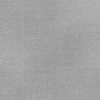
Atmospheric dust classification: dusty